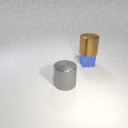
large brown metal cylinder above small blue metal cube